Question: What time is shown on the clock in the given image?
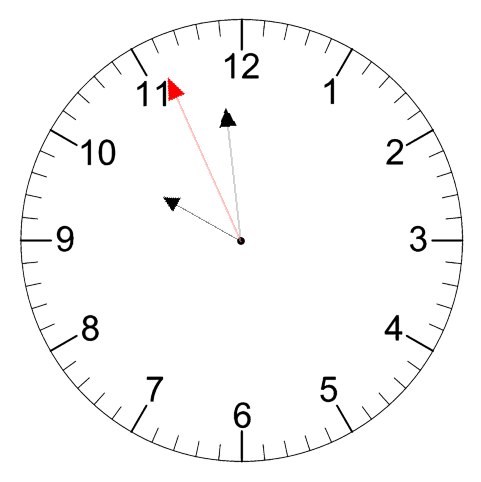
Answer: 09:58:56